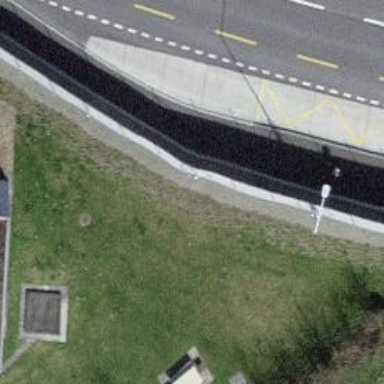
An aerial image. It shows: Retaining wall.